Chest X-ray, PA view. Patient: 55 years old, sex M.
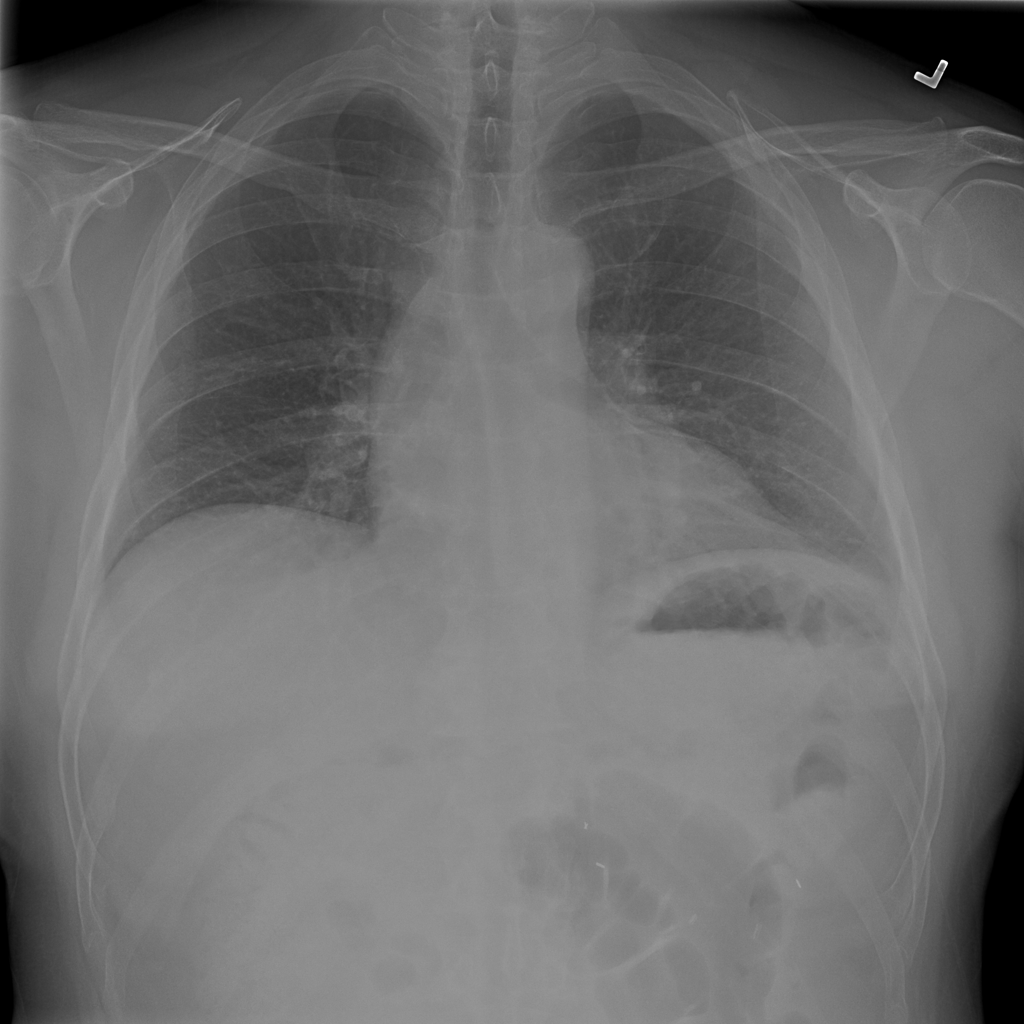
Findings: No Finding